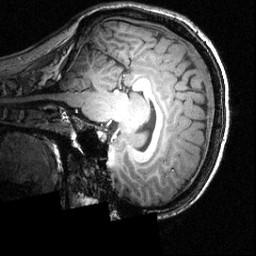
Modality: T1w
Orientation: sagittal
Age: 25
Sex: male
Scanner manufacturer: siemens
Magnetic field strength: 3.951 T
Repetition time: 1.5 s
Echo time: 0.00335 s